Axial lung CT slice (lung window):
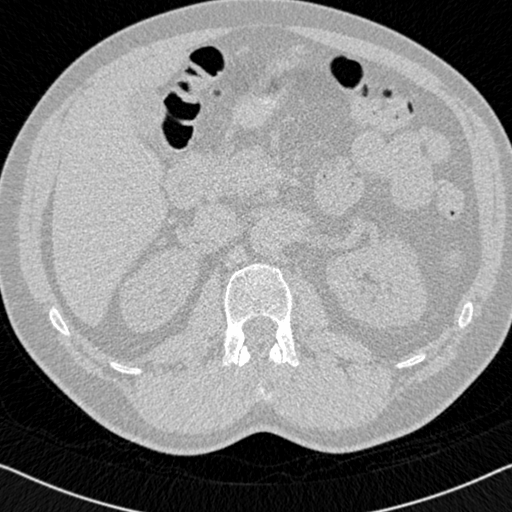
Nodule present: no